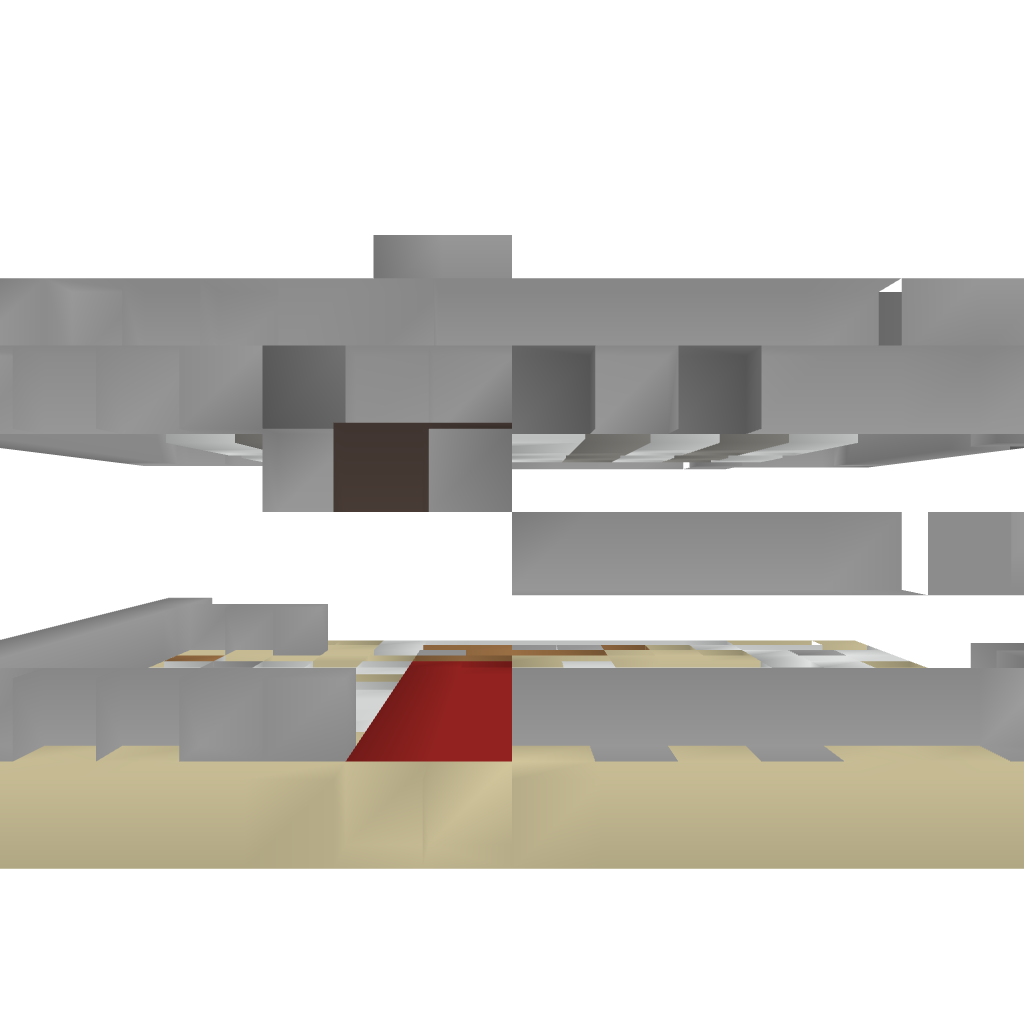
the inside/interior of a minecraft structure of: Small Library